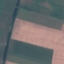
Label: AnnualCrop